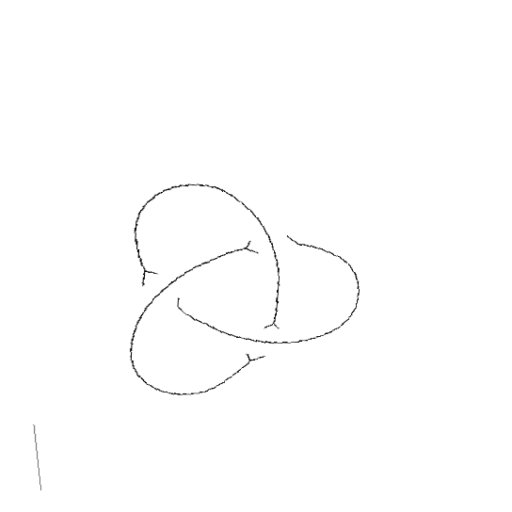
Crossing number: 3